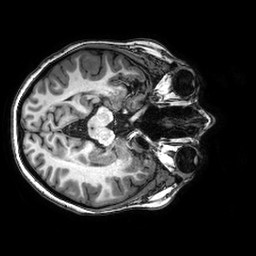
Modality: T1w
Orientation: axial
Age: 22
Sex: female
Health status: healthy